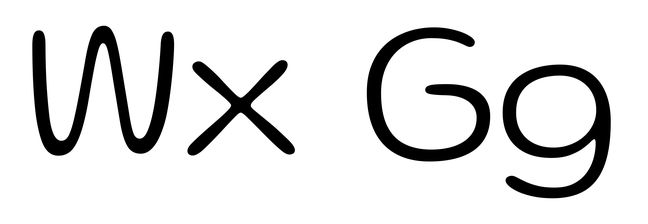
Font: Gluten_ExtraLight